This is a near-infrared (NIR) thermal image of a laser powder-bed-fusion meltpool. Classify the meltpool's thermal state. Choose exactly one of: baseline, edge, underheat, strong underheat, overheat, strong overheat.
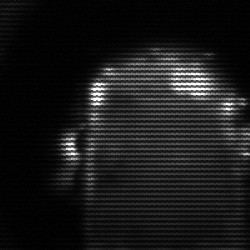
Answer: baseline